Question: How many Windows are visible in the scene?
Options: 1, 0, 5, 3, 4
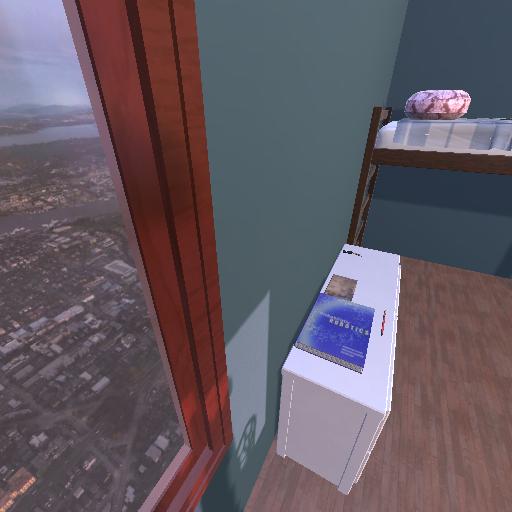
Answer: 1